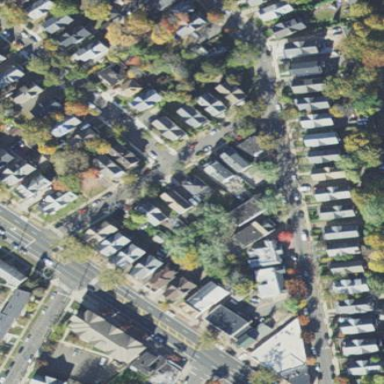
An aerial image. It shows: Neighbourhood with historic district.